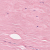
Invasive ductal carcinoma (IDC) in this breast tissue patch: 0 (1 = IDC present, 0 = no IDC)